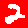
Digit: 2